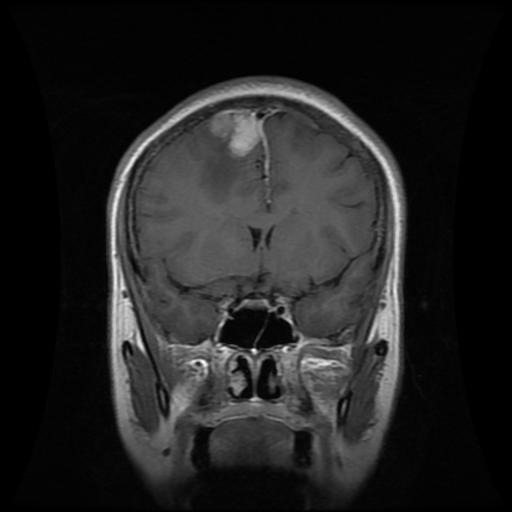
Label: meningioma